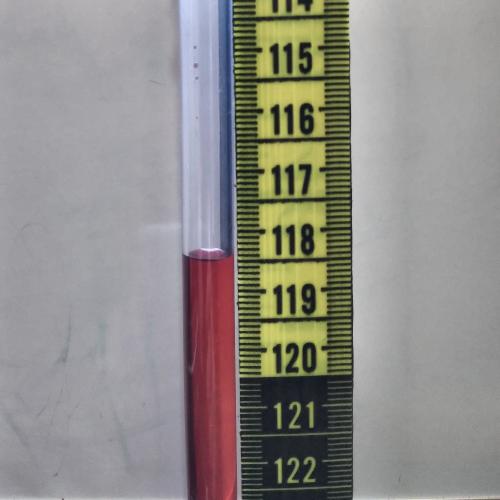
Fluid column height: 118.5 cm